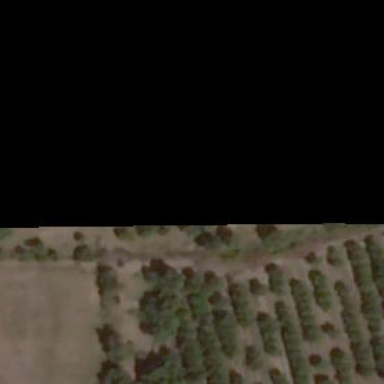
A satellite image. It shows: Orchard.